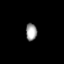
Tissue: lung
Cell type: Epithelial cells
Senescence score: 0.2412
Nuclear area (px): 187
Mean DAPI intensity: 157.396